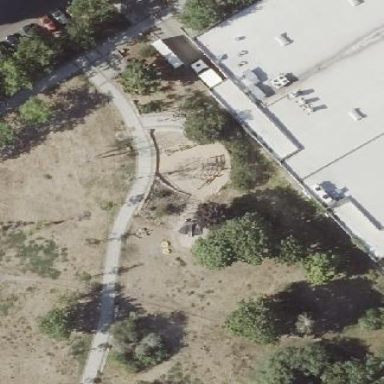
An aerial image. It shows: Playground area for leisure land.